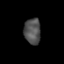
Tissue: prostate
Cell type: T cells
Senescence score: 0.3313
Nuclear area (px): 425
Mean DAPI intensity: 80.066